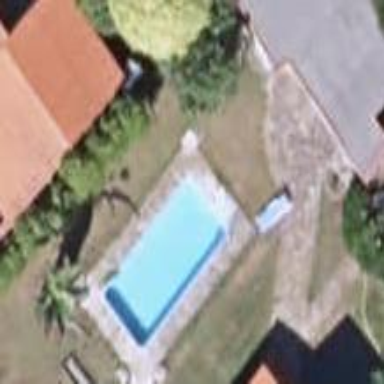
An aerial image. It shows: Swimming pool located in leisure land.